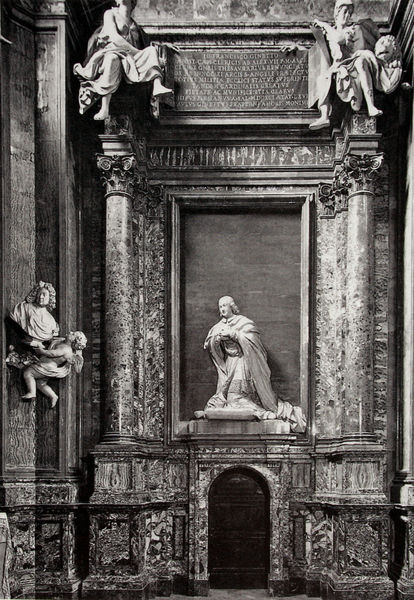
Titel: Grab des Kardinals Giovan Francesco Ginetti in der Capella Ginetti
Künstler: Alessandro Rondone
Standort: Rom
Institution: Sant' Andrea della Valle
Schlagwörter: dunkel, flügel, fuß, kopf, mann, umhang, weiß, menschen, frankreich, grau, haar, holz, köpfe, marmor, raum, schwarz, säule, säulen, tür, zimmer, gebäude, wand, architektur, barock, rahmen, sockel, stein, bild, spiegel, kirche, figur, gewand, haare, mantel, kind, locken, fliegen, engel, putto, skulptur, statue, relief, schrift, ecke, bogen, italien, leer, türe, platz, füsse, pilaster, saal, figuren, tafel, detail, inschrift, büste, plastik, platte, knie, hoch, tor, foto, fotografie, photographie, wei, vier, nische, antike, religion, schweben, denkmal, groß, schwarz-weiss, text, knien, beten, gebet, altar, kapitelle, kapitell, photo, fries, sims, skulpturen, pforte, eiss, schwarzw, hellgrau, grab, kniend, knieen, toff, kapelle, vatikan, heiliger, heilige, basis, sule, büsten, putten, korinthisch, glauben, betend, putti, schrein, aufnahme, christentum, römisch, monument, faltens, akanthus, basen, grabmahl, imposant, riesig, schrifttafel, epitaph, betender, kappelle, chrift, tüt, tafels, knieender, kniender, kappele, orans, hilz, hochgrab, gedenk, photro, afel, laudans, knienden, neingang